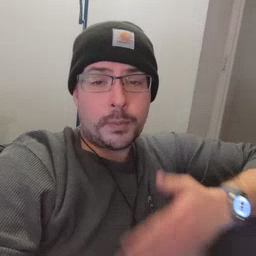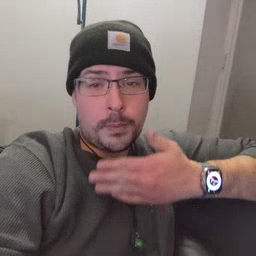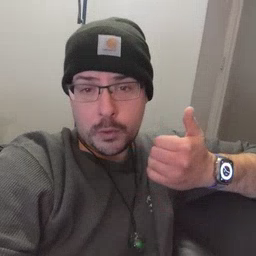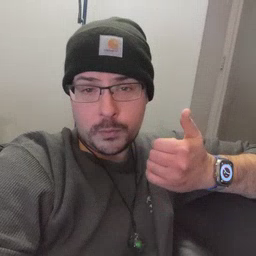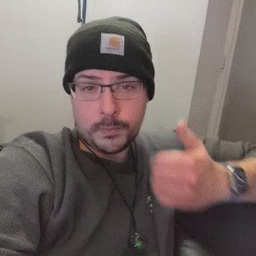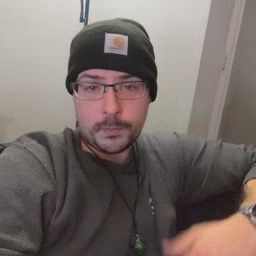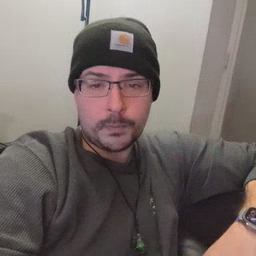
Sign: better